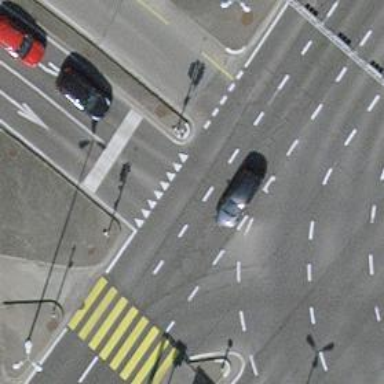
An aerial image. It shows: Secondary road with asphalt surface.